Field crop: maize
Growth stage: 2
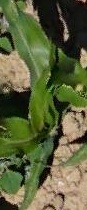
Species: maize